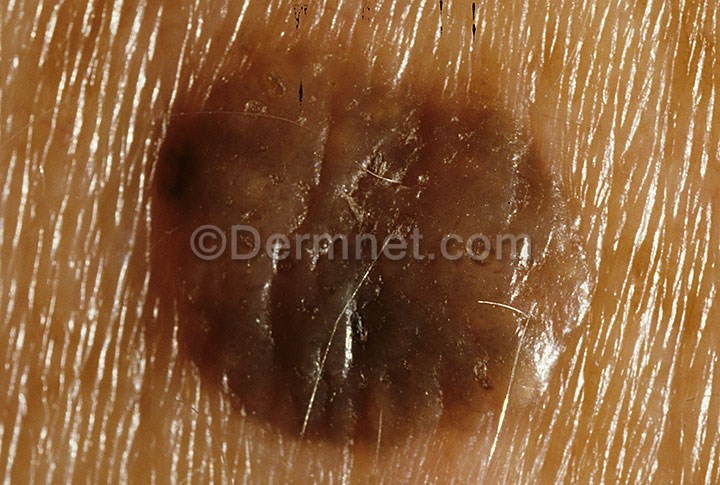
Disease: Seborrheic Keratoses and other Benign Tumors